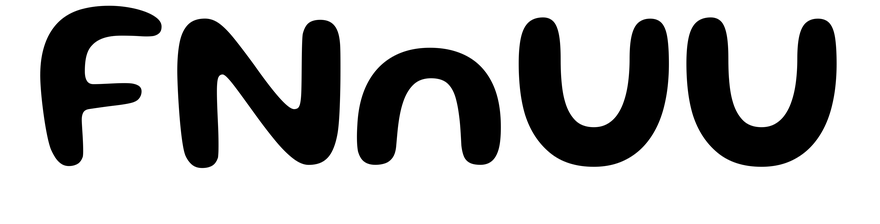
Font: Gluten_Medium